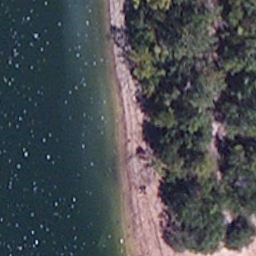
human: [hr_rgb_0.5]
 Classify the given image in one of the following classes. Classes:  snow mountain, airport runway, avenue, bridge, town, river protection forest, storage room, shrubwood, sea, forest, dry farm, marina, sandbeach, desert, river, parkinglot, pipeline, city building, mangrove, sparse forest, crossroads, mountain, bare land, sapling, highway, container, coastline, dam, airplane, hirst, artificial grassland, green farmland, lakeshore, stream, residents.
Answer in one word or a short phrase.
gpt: lakeshore